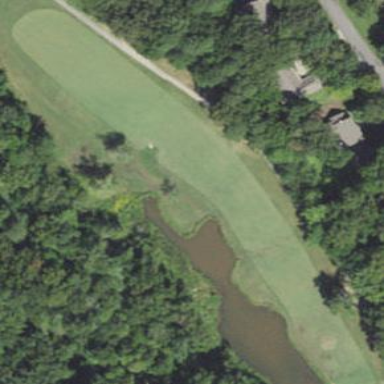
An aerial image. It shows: Grassy area designated as golf fairway.